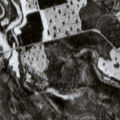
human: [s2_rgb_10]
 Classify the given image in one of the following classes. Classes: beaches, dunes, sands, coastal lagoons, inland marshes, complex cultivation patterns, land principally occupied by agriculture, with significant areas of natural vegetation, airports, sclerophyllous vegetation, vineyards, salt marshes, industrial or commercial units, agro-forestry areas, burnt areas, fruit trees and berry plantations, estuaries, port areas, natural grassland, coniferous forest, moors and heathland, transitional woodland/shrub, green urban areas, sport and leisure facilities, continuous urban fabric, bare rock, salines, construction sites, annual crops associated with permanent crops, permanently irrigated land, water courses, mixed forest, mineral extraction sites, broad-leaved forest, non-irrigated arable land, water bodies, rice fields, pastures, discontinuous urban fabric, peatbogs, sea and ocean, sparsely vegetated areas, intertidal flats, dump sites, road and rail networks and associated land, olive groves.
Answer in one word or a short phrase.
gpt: coniferous forest, mixed forest, transitional woodland/shrub